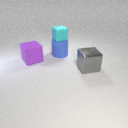
small cyan rubber cube above large blue rubber cylinder